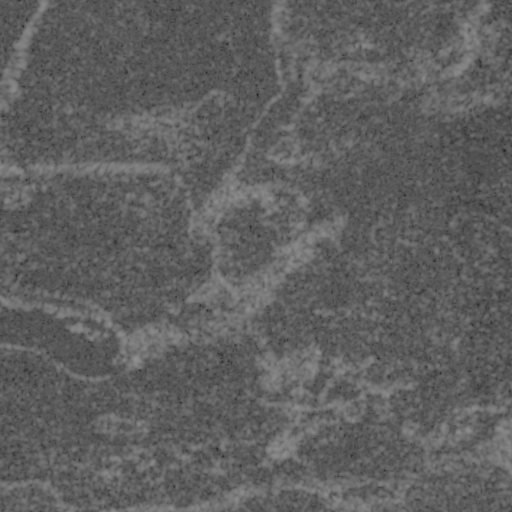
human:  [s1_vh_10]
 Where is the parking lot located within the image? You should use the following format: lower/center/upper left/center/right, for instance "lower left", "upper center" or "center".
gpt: The parking lot is located in the lower left of the image.
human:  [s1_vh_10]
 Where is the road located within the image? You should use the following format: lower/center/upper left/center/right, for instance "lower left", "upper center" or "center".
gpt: The road is located in the lower of the image.
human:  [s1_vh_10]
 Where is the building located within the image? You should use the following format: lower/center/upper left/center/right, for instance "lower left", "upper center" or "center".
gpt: There is no building in the image.

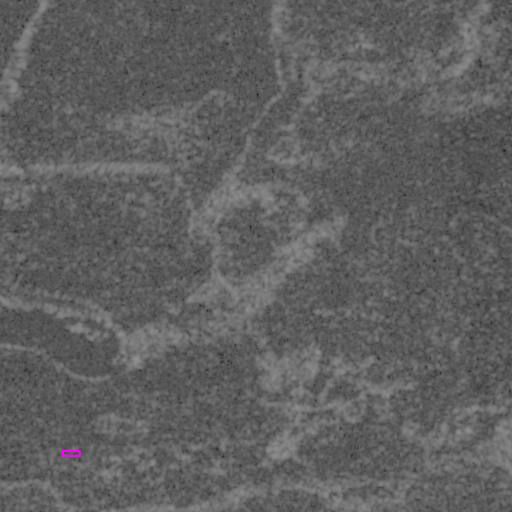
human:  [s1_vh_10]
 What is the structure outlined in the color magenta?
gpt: The structure outlined in magenta is a parking lot.
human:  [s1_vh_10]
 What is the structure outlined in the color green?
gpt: There is no green outline.